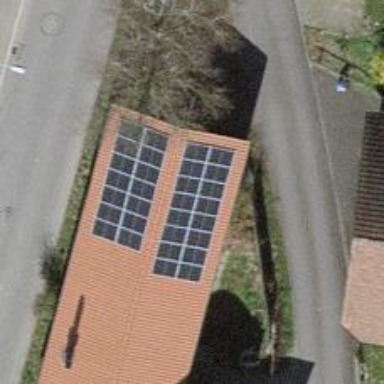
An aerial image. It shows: Solar power generator with photovoltaic panels.